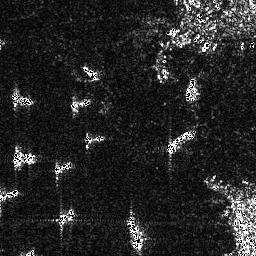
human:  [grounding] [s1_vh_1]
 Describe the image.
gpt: In the satellite image, there is  <ref>1 medium ship </ref> <box>[[48, 82, 56, 96, 0]]</box> located at bottom,  <ref>1 medium ship </ref> <box>[[64, 49, 76, 59, 0]]</box> located at right,  <ref>1 small ship </ref> <box>[[71, 28, 76, 40, 0]]</box> located at right,  <ref>1 small ship </ref> <box>[[31, 24, 38, 31, 0]]</box> located at top,  <ref>2 small ship </ref> <box>[[26, 37, 35, 42, 0], [32, 51, 41, 55, 0]]</box> located at center,  <ref>3 small ship </ref> <box>[[3, 34, 13, 41, 0], [20, 61, 28, 68, 0], [4, 57, 14, 65, 0]]</box> located at left,  <ref>2 small ship </ref> <box>[[21, 80, 29, 87, 0], [0, 72, 7, 80, 0]]</box> located at bottom left.